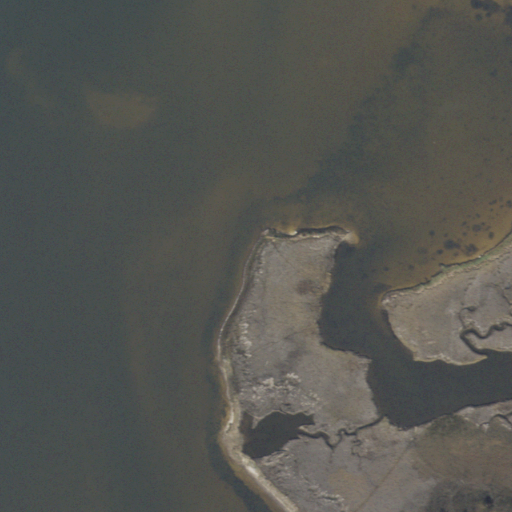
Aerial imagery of cape in Florida named Grassy Point containing open water and herbaceous wetlands